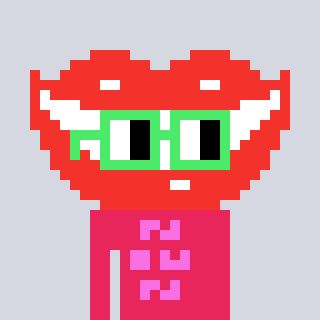
a pixel art character with square light green glasses, a smile-shaped head and a redpinkish-colored body on a cool background